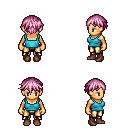
a pixel art fantasy rpg character, female body template, human, tanned skin, teal pirate shirt, gold greaves, pink short bangs hairstyle, brown shoes, four views (front, back, left, right), 2x2 character sprite sheet, small pixel art, hard edges, no anti-aliasing